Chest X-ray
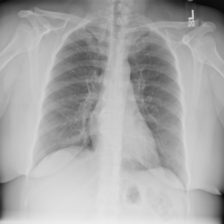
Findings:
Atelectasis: negative
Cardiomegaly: negative
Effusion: negative
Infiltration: negative
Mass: negative
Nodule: negative
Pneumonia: negative
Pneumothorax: negative
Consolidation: negative
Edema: negative
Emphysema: negative
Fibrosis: negative
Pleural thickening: negative
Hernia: negative